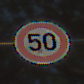
Verkehrszeichen: Geschwindigkeit50
Umgebung: Outdoor, Suburban
Tageszeit: Midday
Wetter: Clear
Licht: Natural
Jahreszeit: NotSpecified
Kontrast: HighContrast